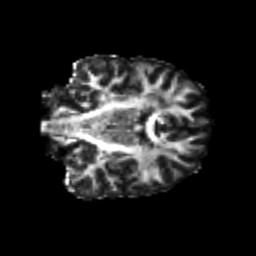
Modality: FA
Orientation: coronal
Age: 19
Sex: female
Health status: healthy
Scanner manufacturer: philips
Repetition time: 7.391 s
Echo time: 0.08599 s